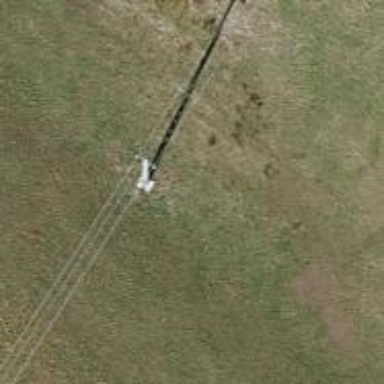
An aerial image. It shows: Concrete power pole.